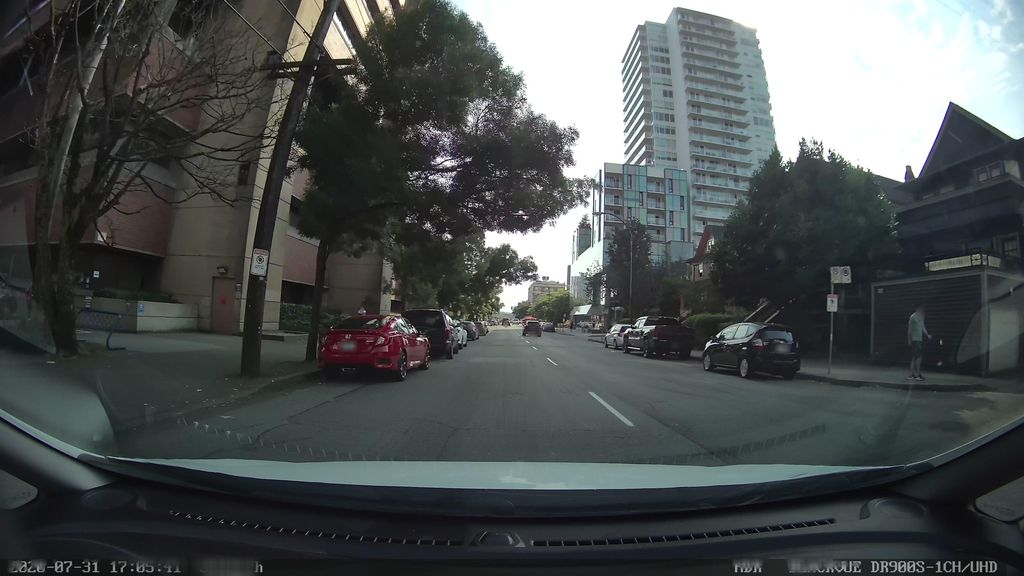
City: vancouver